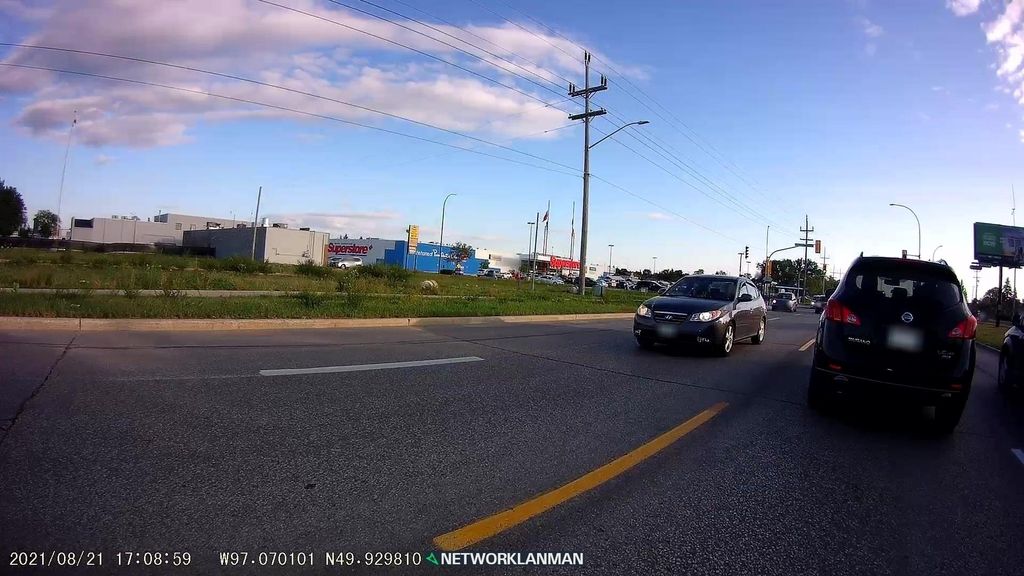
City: winnipeg